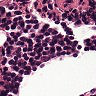
Metastatic tissue present: no